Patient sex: F
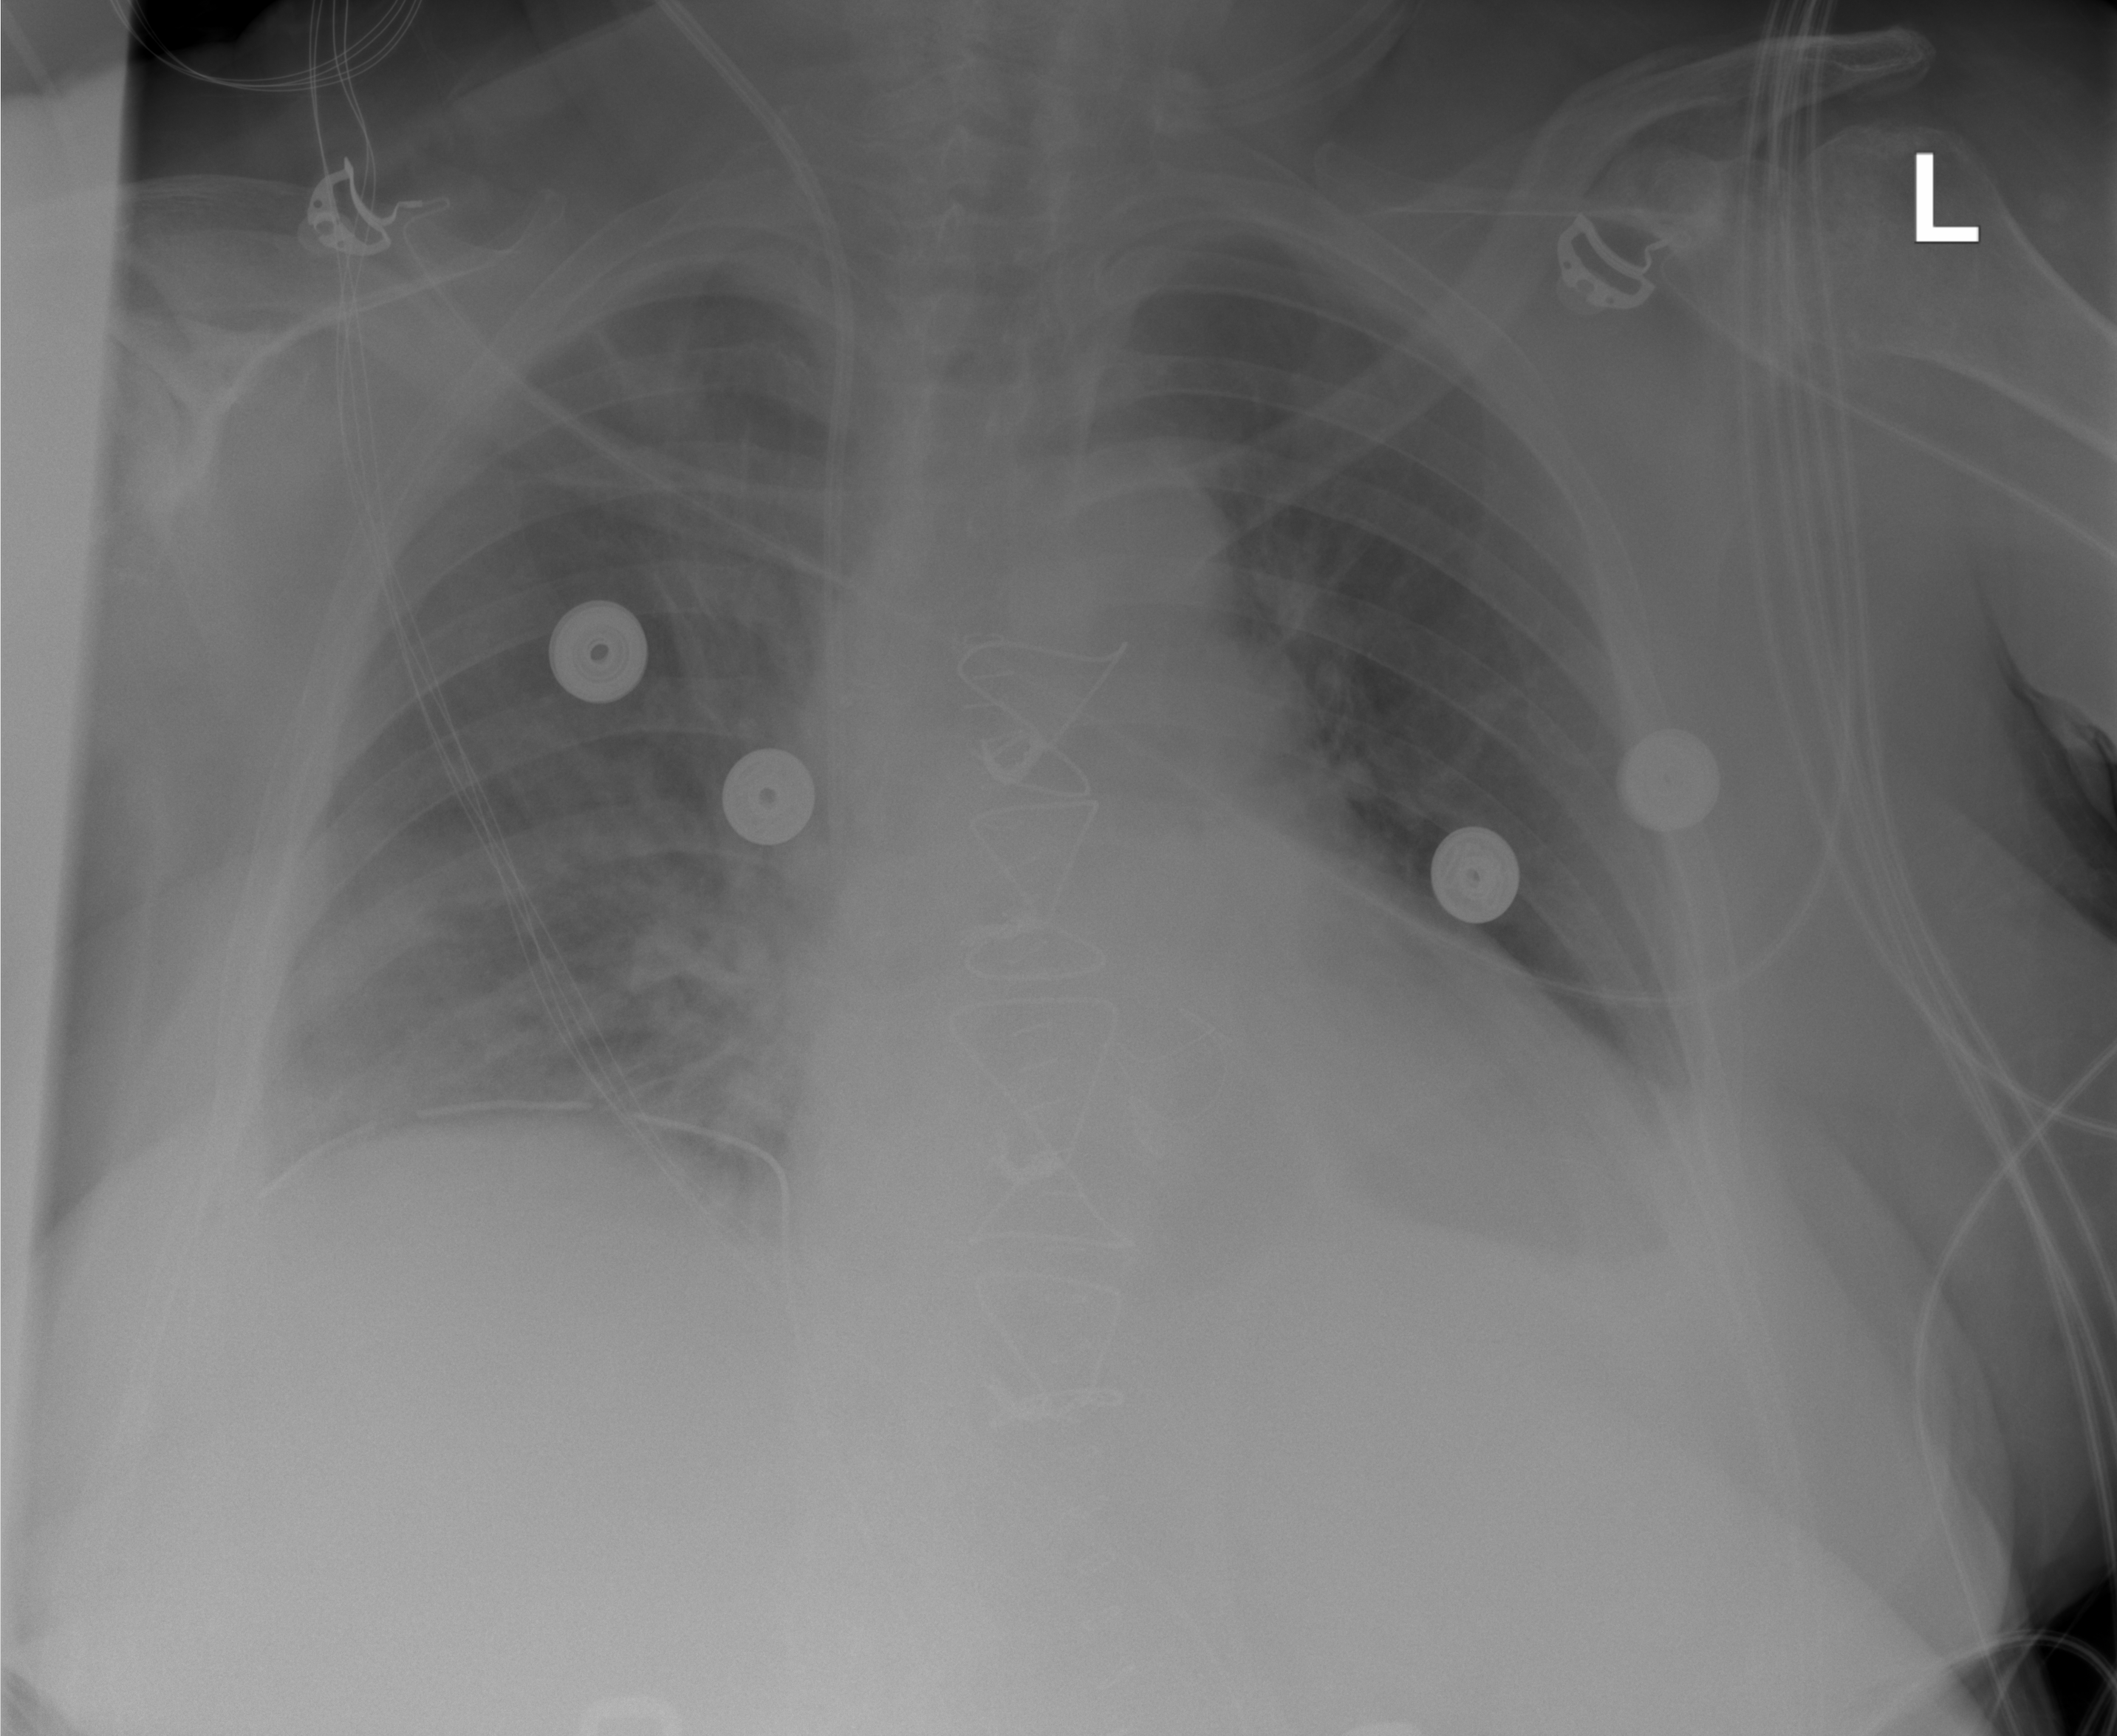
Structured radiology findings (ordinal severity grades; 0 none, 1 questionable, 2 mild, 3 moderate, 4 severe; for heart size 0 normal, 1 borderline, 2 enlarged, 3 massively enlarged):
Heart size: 2
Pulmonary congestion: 2
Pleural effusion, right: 2
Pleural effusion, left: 2
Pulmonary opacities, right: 0
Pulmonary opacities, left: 0
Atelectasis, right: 2
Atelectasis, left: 2